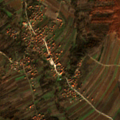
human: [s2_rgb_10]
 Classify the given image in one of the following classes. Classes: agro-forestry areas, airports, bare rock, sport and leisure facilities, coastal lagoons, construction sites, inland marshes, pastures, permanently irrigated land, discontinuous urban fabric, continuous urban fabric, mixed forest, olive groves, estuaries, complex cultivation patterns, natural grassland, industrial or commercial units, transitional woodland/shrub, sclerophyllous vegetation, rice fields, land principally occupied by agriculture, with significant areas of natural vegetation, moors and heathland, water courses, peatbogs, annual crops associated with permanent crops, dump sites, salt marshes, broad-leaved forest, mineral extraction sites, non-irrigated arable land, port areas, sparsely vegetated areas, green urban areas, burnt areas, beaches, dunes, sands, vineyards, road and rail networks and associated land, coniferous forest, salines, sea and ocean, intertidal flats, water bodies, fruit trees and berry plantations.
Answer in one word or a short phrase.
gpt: non-irrigated arable land, fruit trees and berry plantations, complex cultivation patterns, broad-leaved forest